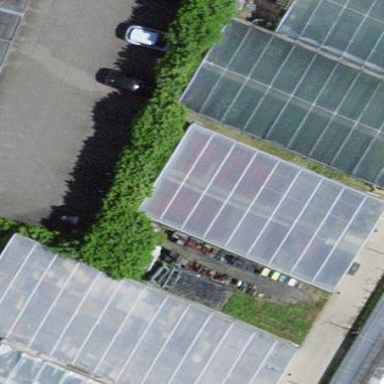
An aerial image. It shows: Greenhouse.